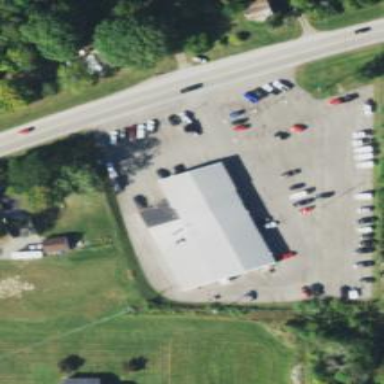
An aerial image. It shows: Building housing car shop.